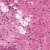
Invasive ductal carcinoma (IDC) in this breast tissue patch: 0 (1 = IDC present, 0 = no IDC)